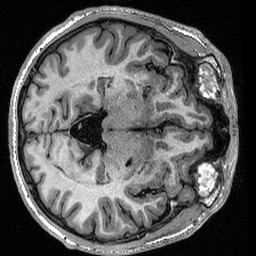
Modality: T1w
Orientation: axial
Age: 25
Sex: male
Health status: healthy
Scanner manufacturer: siemens
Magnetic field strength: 1.5 T
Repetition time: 2.73 s
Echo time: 0.00357 s